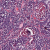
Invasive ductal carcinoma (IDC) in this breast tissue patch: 0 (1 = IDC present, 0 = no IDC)